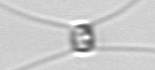
Label: Chaetoceros_similis